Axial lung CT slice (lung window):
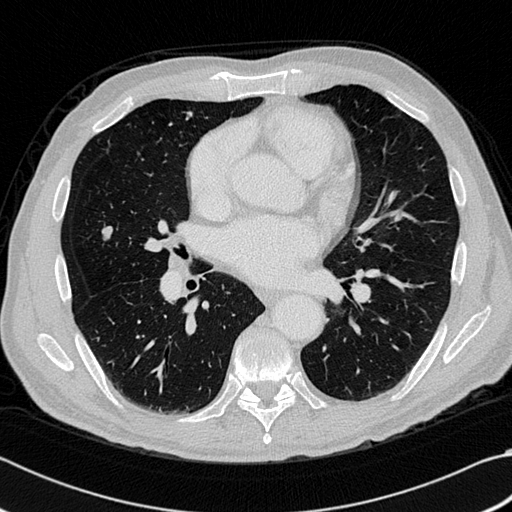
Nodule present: yes
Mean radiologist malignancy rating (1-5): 3